Question: I am using the <URL>, and I use the following code to add rows:
'''
lvServiceClassInfo.AutoResizeColumns(ColumnHeaderAutoResizeStyle.HeaderSize);
List<CPerson> list = new List<CPerson>();
list.Add(new CPerson() { name = "a", wsdl = "abc" });
list.Add(new CPerson() { name = "b", wsdl = "abc" });
list.Add(new CPerson() { name = "c", wsdl = "abc" });
lvServiceClassInfo.AddObjects(list);
'''
But I have extra line between each row(the line with "a", with a horizontal bar across), how to get rid of it?

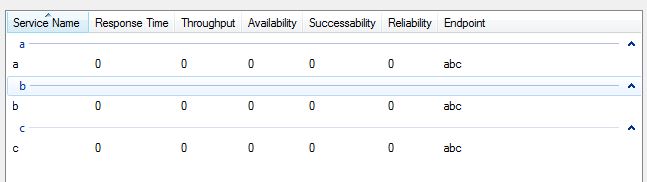
Answer: I use the ObjectListView. They look like the grouping lines. To get rid if them make sure that the ShowGroups property is set to false.